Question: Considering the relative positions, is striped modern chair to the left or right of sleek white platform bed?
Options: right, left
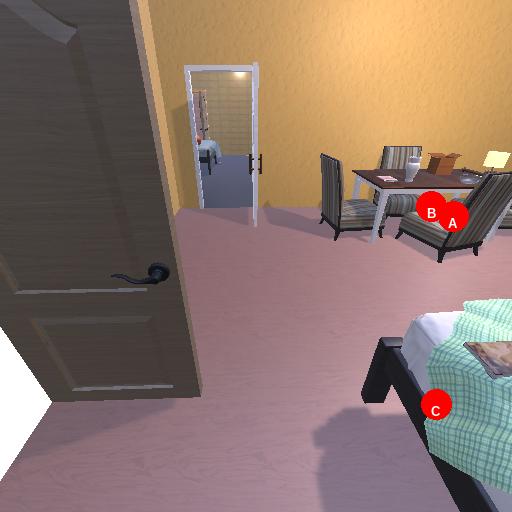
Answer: right